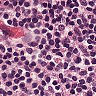
Metastatic tissue present: no